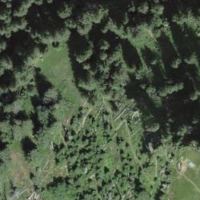
EUNIS habitat code: 43
Species observed at this site:
Arnica montana